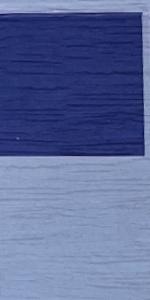
Label: Empty